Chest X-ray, PA view. Patient: 39 years old, sex F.
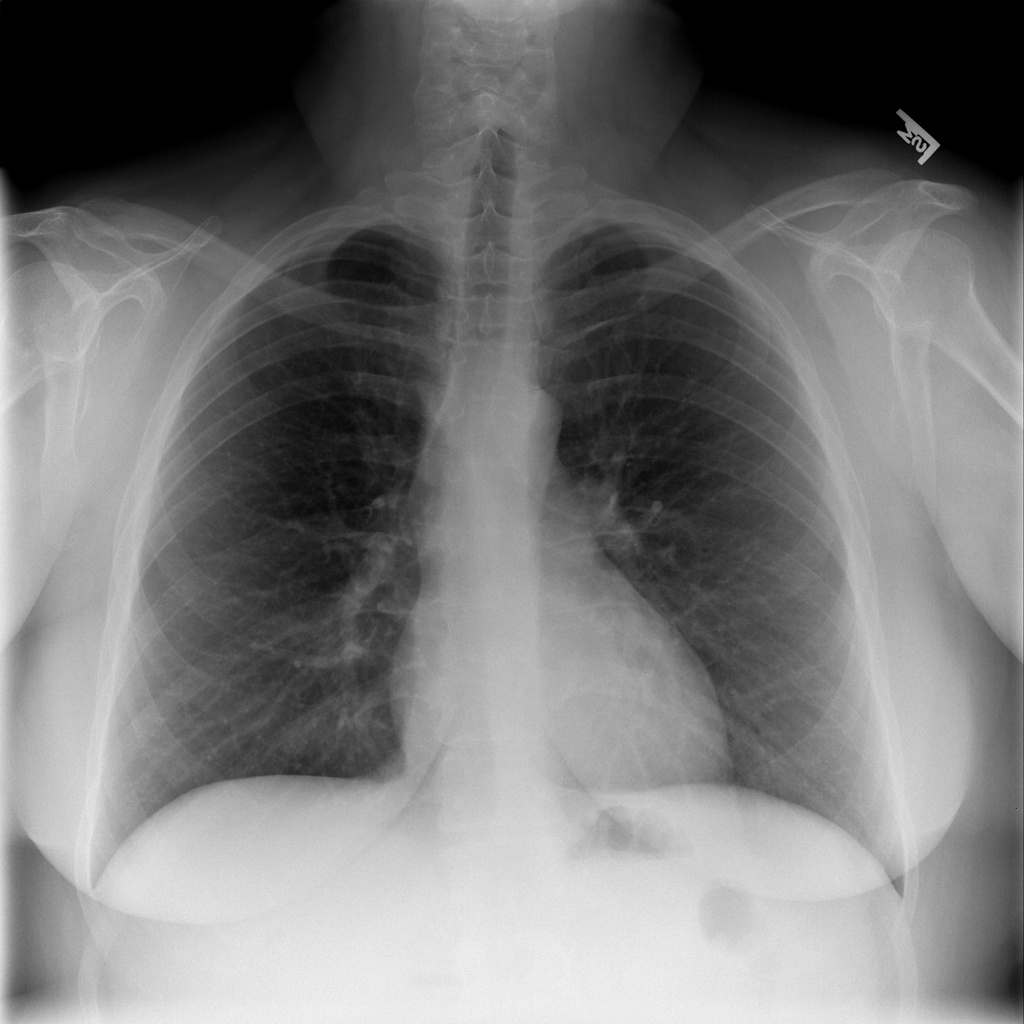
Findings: No Finding